Question: I am using '<% @articles.each do |article| %> do' display all articles which is working however it is also displaying '/subs/27/articles' as one of the articles. When I click it it goes to my index view. Why is this link showing here with all the articles

'''
'''
class SubsController < ApplicationController
def show
@sub = Sub.find(params[:id])
@category = Category.find(params[:category_id])
@articles = @sub.articles
@article = @sub.articles.build
end
def new
@category = Category.find(params[:category_id])
@sub = Sub.new
end
def create
@category = Category.find(params[:category_id])
@sub = Sub.new(params.require(:sub).permit(:title))
@sub.category = @category
if @sub.save
flash[:notice] = "Subcategory was saved"
redirect_to [@category, @sub]
else
flash[:error] = "The Subcategory could not be saved"
render :new
end
end
def edit
@category = Category.find(params[:category_id])
@sub = Sub.find(params[:id])
end
def update
@category = Category.find(params[:category_id])
@sub = Sub.find(params[:id])
@sub.category = @category
if @sub.update_attributes(params.require(:sub).permit(:title))
flash[:notice] = "Subcategory was saved"
redirect_to [@category, @sub]
else
flash[:error]= "The subcategory could not be saved"
render :edit
end
end
def sub_params
params.require(:sub).permit(:title)
end
'''
''
'''
views/subs/show.html.erb
<h1 align="center"><%= @sub.title %></h1>
<div class="row">
<div class="col-md-8">
<%= link_to "Back", :back, class: "btn btn-default" %>
<% if user_signed_in? %>
<%= link_to "Edit", edit_category_sub_path(@category, @sub), class: "btn btn-success" %>
<% else %>
<% end %>
</div>
<!--
<div class="col-md-4">
<%= link_to "New Article", new_category_sub_path(@category), class: 'btn btn-success' %>
</div>
-->
</div>
<hr>
<br>
<div class="row">
<% @articles.each do |article| %>
<div class="col-xs-3">
<div class="tile" >
<h5 align="center">
<%= link_to article.title, [@sub, article] %>
</h5>
</div>
</div>
<% end %>
</div>
<% if user_signed_in? %>
<div class="col-md-12">
<%= render 'articles/form', category: @category, article: @article, sub: @sub %>
</div>
<% else %>
<% end %>
<!--
<div class="col-md-12">
<%= render 'articles/form', category: @category, article: @article, sub: @sub %>
</div>
-->
'''
'''
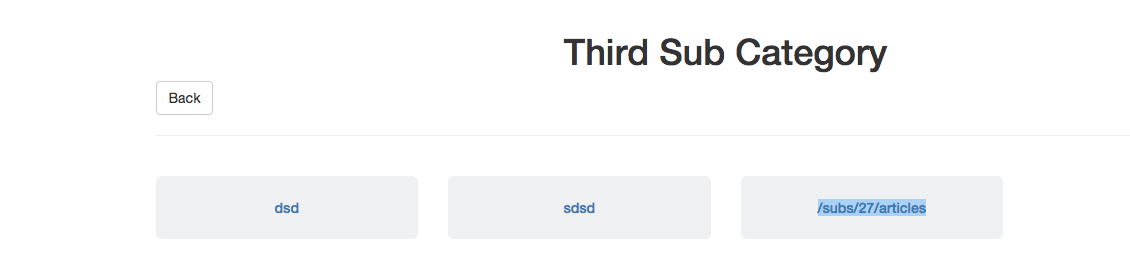
Answer: After you gave me more information,
I think this is your problem right here:
'''
@sub.articles.build
'''
It is building a new unsaved article association and then later it iterates through articles, including that unsaved record, hence why the title is empty.